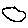
Label: circle